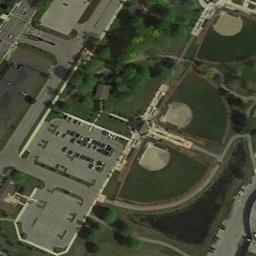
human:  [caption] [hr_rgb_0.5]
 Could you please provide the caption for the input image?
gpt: There are two baseball fields in the picture, One of which is about twice as large as the other .

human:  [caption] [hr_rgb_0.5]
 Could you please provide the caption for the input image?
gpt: There are three baseball diamonds in the grass surrounded by the parking lot, Roads and forests .

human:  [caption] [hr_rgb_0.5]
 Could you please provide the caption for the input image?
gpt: Three baseball diamonds of different sizes and two of them make up a semicircle and a parking lot beside .

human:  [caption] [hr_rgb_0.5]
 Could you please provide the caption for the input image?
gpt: Three baseball diamonds are next to a parking lot with lots of cars .

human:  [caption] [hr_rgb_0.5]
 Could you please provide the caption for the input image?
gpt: A large vacant lot is next to two baseball diamonds .